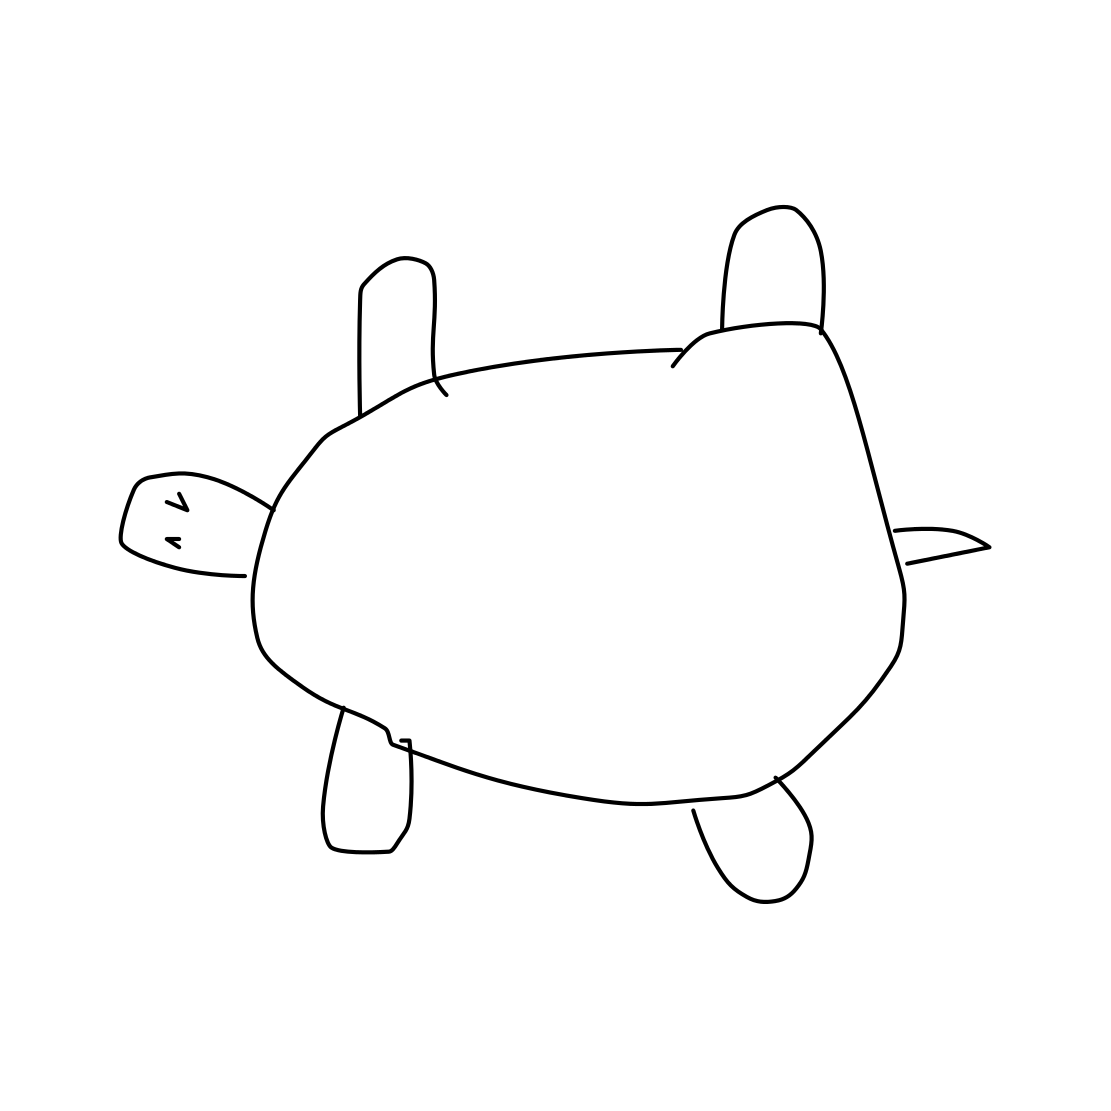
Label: sea turtle